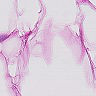
Metastatic tissue present: no